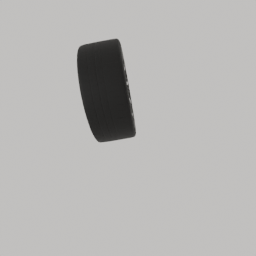
Label: mechanical